Field crop: maize
Growth stage: 2
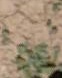
Species: convolvulus